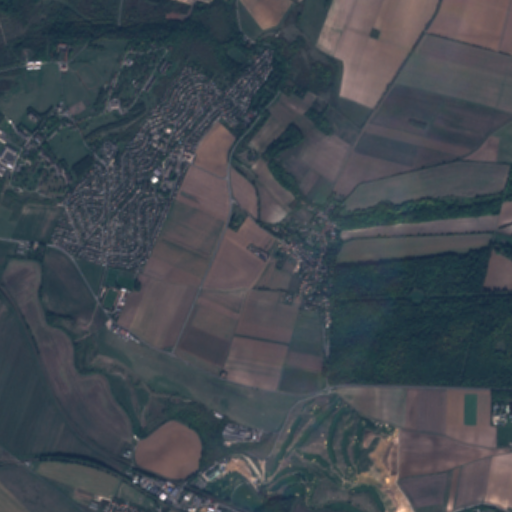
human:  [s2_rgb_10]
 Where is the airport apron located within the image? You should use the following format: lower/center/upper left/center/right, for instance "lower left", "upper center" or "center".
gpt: The airport apron is located in the lower left of the image.
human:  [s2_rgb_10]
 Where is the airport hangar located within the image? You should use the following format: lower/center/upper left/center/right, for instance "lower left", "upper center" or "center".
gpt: The airport hangar is located in the lower left of the image.
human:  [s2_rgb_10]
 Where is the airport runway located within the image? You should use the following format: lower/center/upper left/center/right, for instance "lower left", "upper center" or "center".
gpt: The airport runway is located in the lower left of the image.
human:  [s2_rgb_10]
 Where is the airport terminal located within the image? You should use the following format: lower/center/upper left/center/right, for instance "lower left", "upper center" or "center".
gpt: The airport terminal is located in the center left of the image.
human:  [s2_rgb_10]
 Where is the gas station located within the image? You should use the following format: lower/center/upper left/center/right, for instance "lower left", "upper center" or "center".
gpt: The gas station is located in the center left of the image.
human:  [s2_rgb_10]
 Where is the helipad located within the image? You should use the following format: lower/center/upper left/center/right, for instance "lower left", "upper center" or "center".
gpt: The helipad is located in the upper left of the image.
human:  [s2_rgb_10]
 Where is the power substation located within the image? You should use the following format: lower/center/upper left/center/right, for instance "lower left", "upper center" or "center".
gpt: The power substation is located in the upper left of the image.
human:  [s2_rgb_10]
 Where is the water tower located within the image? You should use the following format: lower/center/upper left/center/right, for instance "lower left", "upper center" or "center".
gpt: The water tower is located in the upper left of the image.
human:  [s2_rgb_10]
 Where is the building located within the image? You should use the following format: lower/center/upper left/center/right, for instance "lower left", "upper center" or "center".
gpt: There is no building in the image.